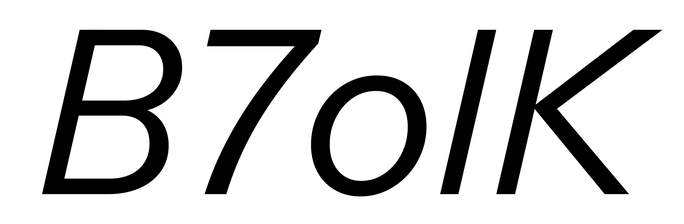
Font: InstrumentSans-Italic_Italic